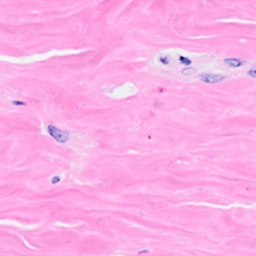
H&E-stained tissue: Breast